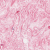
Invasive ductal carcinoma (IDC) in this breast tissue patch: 0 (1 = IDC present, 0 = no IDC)